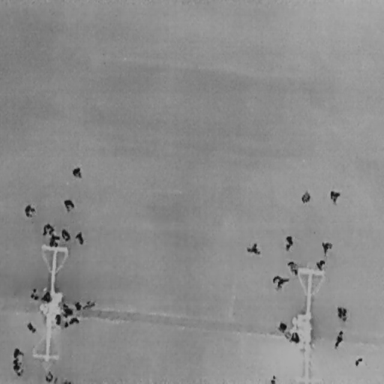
There are 32 People in the infrared image.